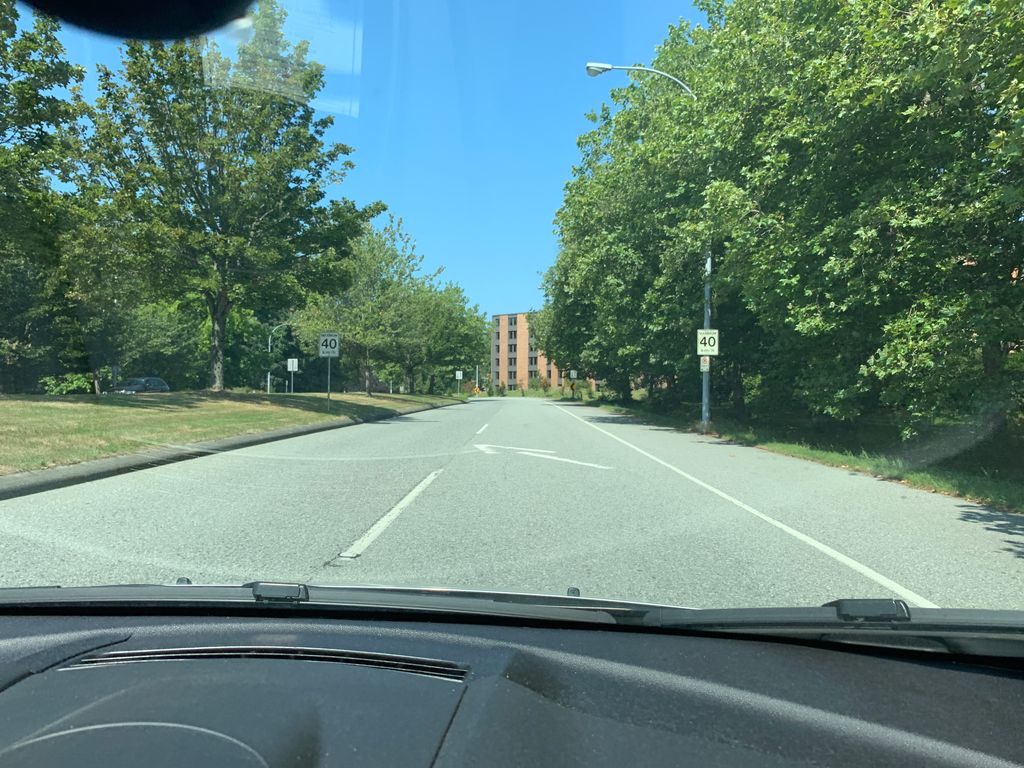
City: vancouver